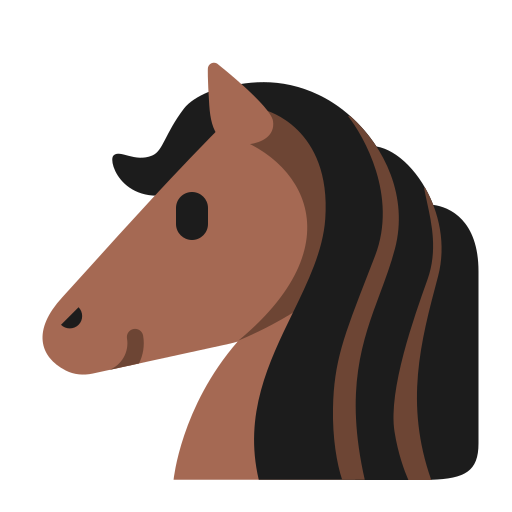
horse face flat